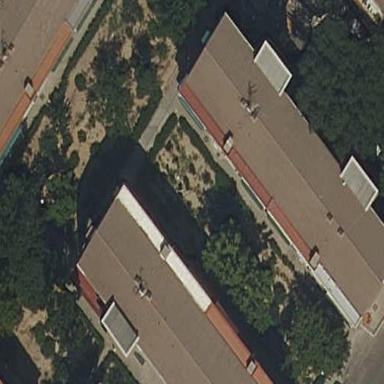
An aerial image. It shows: Residential building.